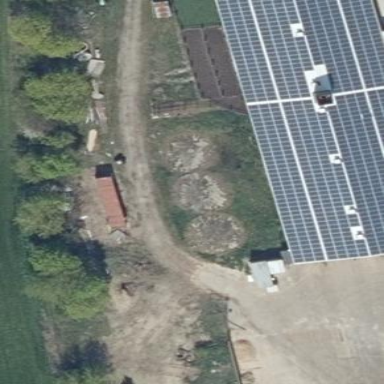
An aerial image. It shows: Gabled roof farm auxiliary building with grey roof. It has small solar photovoltaic panel generator installed along the orientation of the roof.